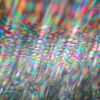
Label: sunburn